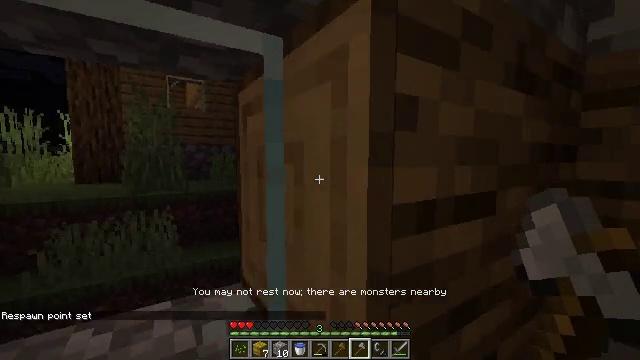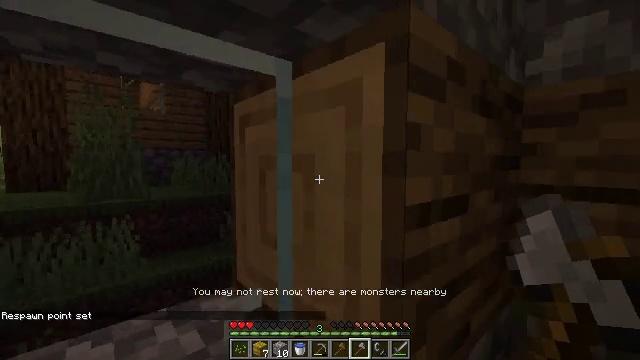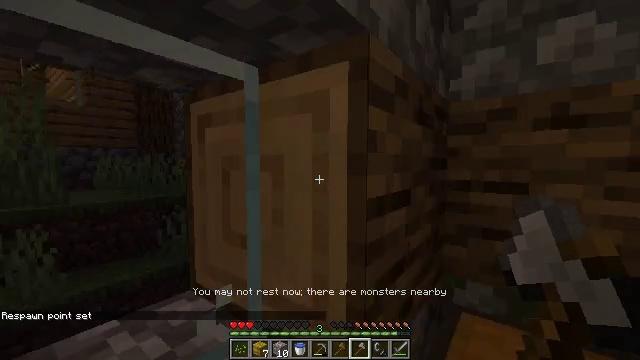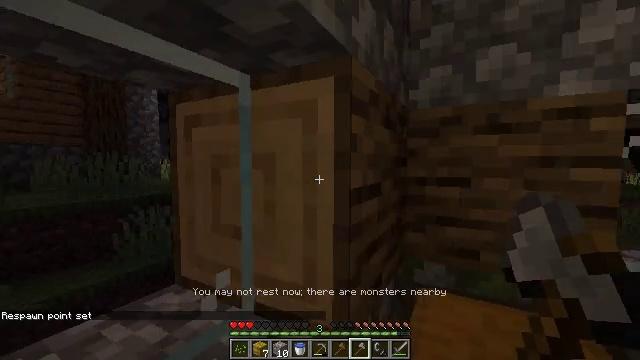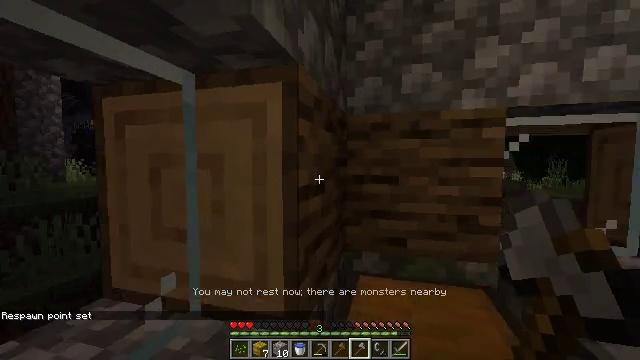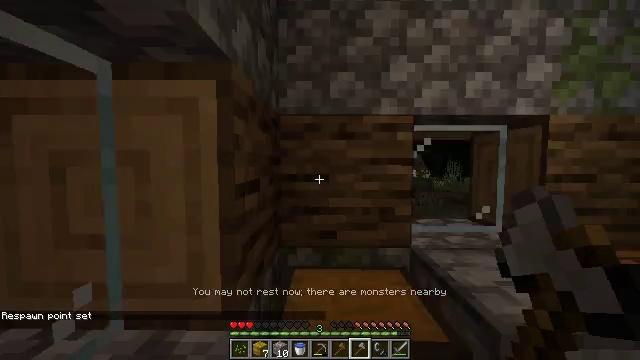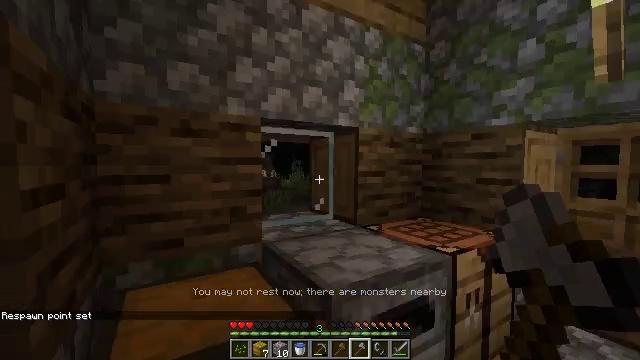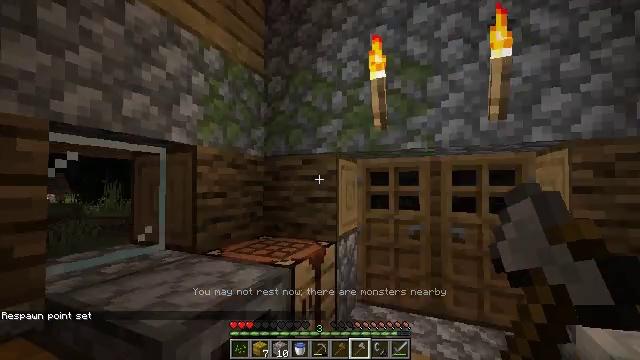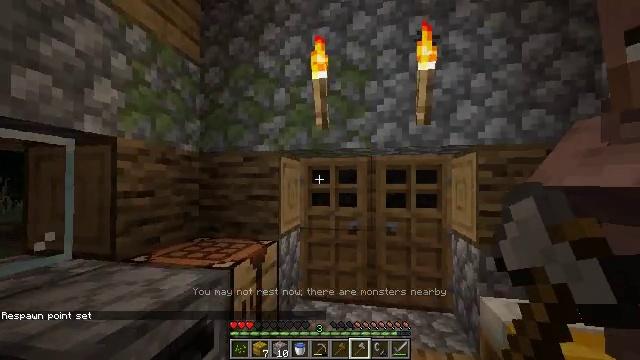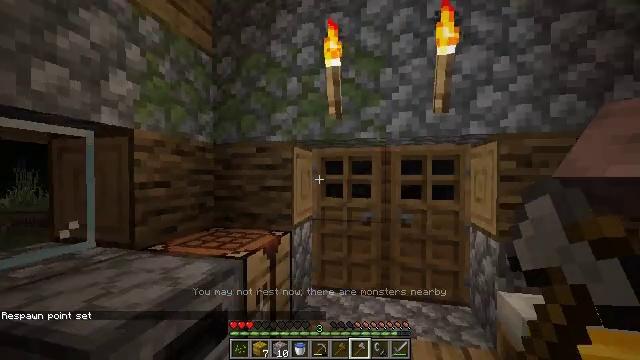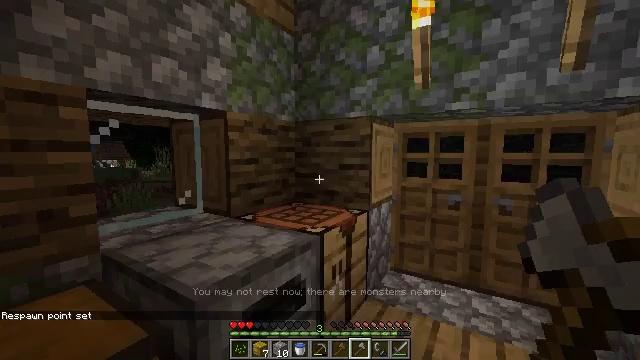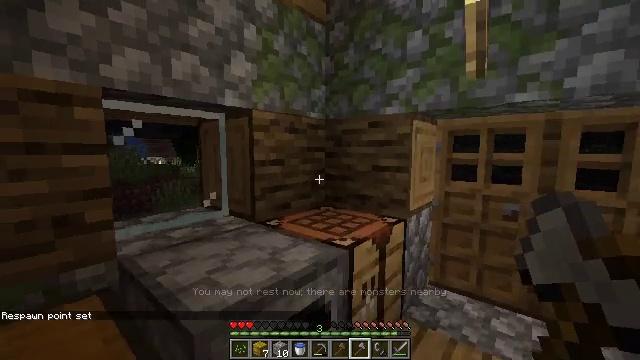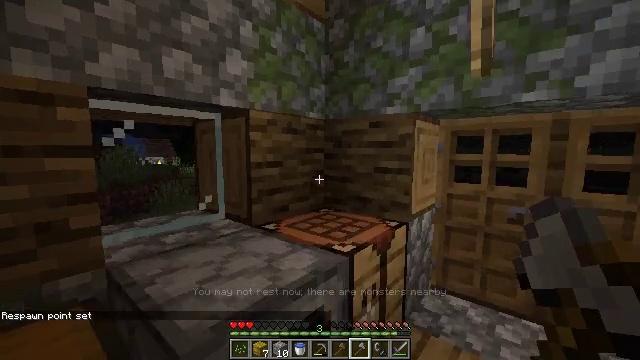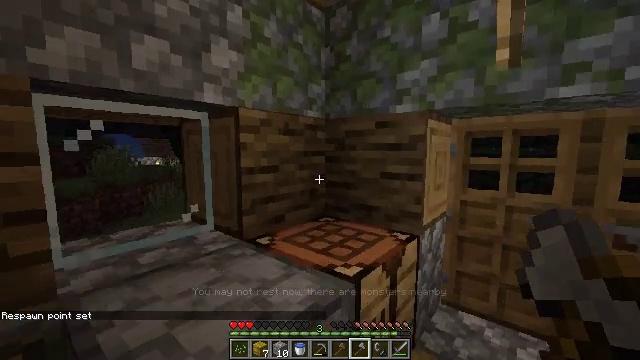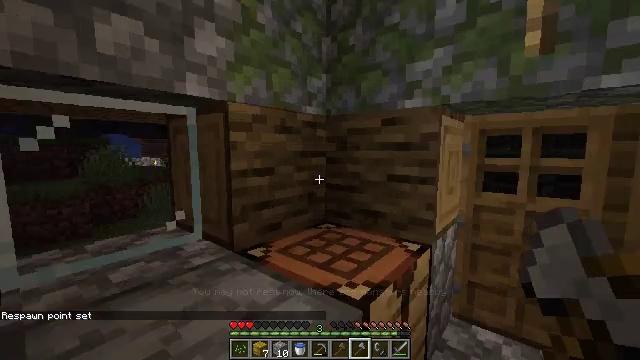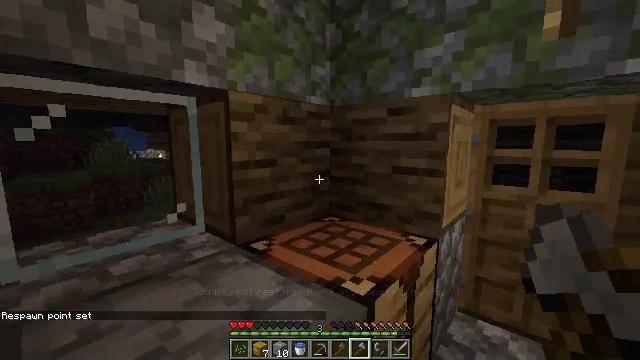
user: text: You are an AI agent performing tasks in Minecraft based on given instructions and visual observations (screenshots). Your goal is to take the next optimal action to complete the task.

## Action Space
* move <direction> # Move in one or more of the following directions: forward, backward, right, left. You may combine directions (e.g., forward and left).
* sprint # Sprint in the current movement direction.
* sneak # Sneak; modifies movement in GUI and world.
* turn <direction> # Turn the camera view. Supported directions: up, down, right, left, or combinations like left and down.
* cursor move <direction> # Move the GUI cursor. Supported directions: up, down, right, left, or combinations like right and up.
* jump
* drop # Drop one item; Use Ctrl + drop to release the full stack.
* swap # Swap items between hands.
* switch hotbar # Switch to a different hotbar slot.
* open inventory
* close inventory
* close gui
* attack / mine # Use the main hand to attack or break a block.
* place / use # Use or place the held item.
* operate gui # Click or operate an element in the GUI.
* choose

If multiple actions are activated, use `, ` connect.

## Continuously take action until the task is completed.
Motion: motion action
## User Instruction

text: Remove the yellow bed.
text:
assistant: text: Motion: move left, turn right and up
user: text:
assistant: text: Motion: move left, turn right
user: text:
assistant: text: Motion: move left, turn right
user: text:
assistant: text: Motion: turn right
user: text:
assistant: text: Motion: turn right
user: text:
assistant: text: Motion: turn right
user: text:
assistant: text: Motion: turn right and up
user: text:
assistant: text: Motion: turn right
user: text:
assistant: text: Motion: move forward, turn left and down
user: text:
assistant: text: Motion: move forward, turn left and down
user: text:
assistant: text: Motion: move forward, turn left
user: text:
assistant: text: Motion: move forward
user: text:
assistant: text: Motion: move forward
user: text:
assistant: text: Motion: no_op
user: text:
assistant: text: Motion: turn down
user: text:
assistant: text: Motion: turn right and down
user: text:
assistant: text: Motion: turn right and down
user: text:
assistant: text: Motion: turn right and down
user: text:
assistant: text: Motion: turn right
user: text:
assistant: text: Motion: turn right
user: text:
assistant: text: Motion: no_op
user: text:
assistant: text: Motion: move forward, turn right
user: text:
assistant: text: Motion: move forward, turn right
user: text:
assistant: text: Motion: move forward, turn right and down
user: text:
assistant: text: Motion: turn right and down
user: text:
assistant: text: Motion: turn right and down
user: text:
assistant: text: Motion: turn right and down
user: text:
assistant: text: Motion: turn right and down
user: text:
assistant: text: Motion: no_op
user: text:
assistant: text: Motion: turn down